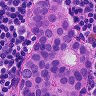
Metastatic tissue present: yes